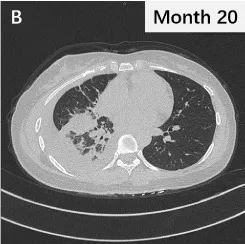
(B) The chest CT image following termination of pregnancy.
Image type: radiology (ct)